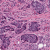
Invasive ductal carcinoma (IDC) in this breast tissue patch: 1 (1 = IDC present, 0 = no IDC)